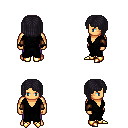
a pixel art fantasy rpg character, male body template, human, tanned skin, gray robe, magenta pants, raven pageboy hairstyle, cloth bracers, gold boots, four views (front, back, left, right), 2x2 character sprite sheet, small pixel art, hard edges, no anti-aliasing